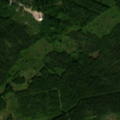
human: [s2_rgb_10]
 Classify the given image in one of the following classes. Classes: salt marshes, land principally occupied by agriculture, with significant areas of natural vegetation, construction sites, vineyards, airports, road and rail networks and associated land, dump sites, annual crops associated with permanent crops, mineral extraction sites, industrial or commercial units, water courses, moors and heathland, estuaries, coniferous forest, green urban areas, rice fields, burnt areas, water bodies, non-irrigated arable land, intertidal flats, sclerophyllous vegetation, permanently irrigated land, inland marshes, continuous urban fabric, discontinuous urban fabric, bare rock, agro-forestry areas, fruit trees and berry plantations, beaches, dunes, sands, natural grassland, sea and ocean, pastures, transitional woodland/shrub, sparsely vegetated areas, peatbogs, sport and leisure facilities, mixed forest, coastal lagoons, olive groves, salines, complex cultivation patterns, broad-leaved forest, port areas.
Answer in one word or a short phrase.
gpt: coniferous forest, mixed forest, transitional woodland/shrub